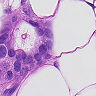
Metastatic tissue present: yes